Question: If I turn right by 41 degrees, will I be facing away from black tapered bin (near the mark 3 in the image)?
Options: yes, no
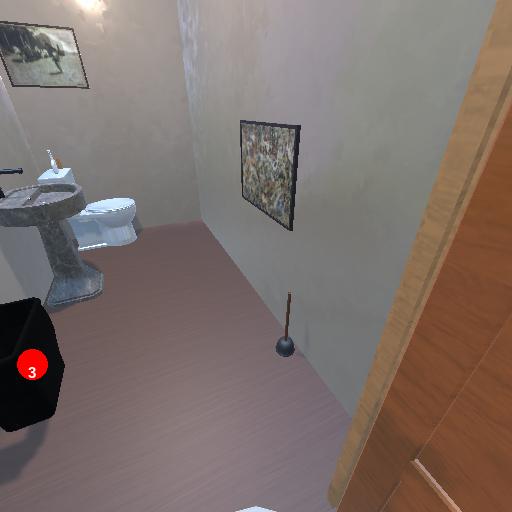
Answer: yes